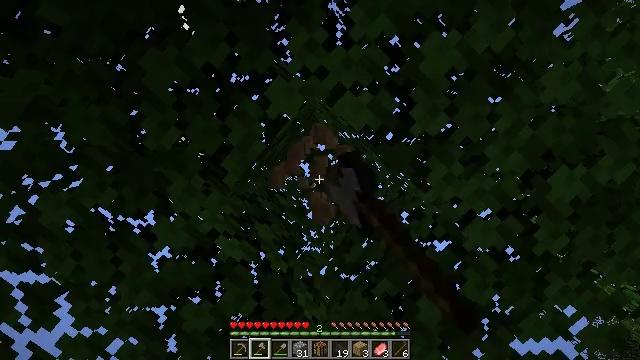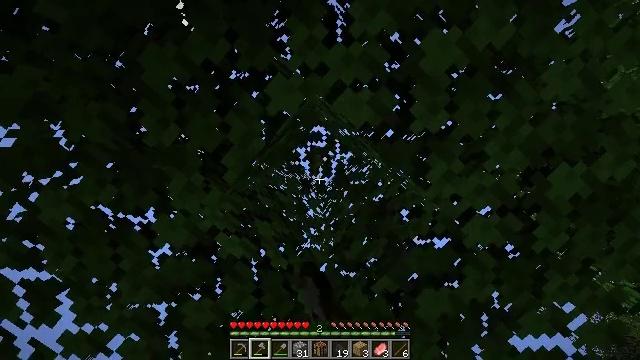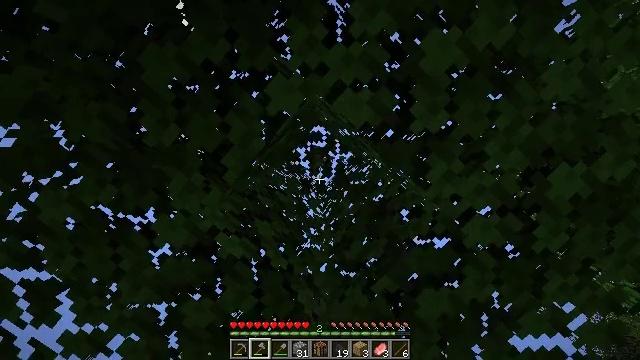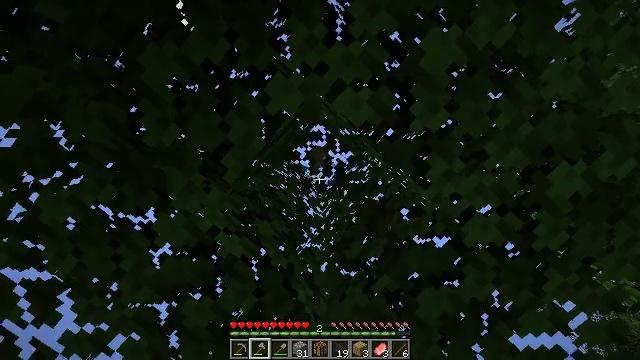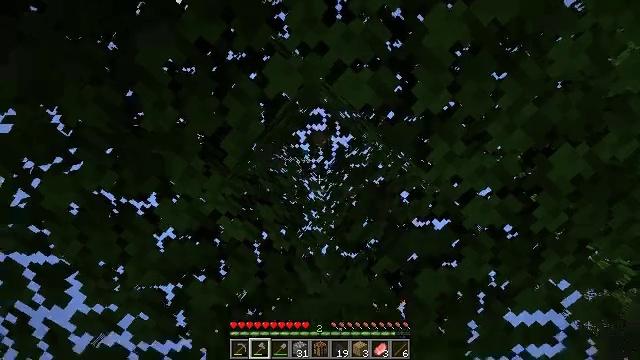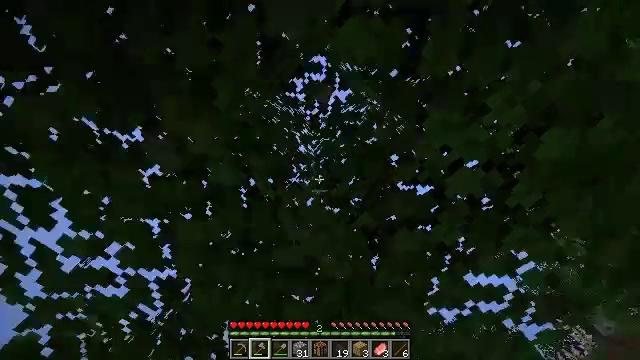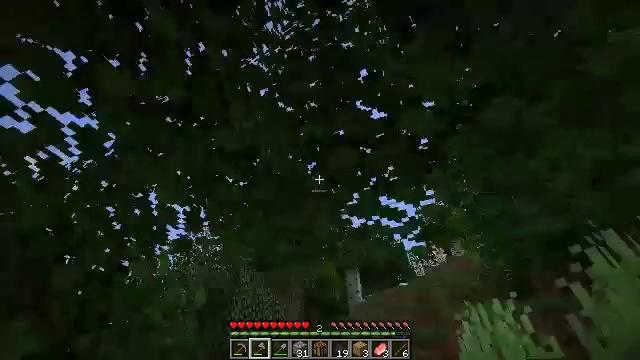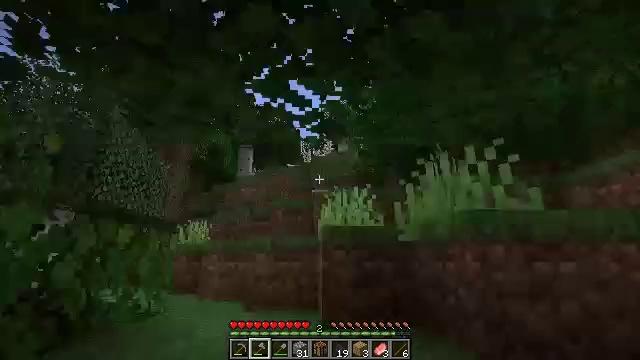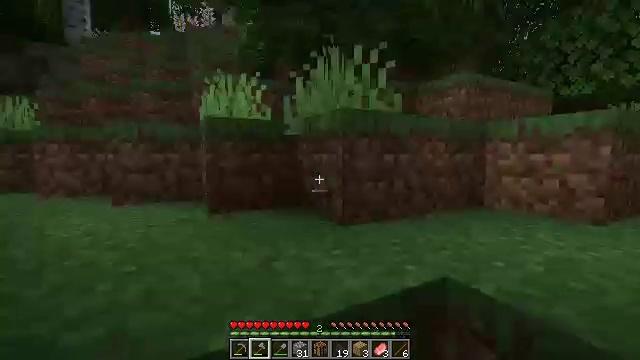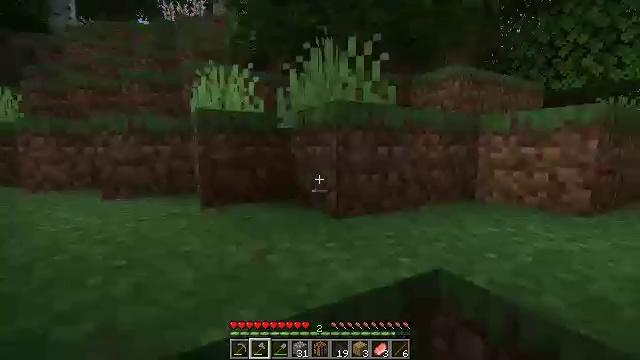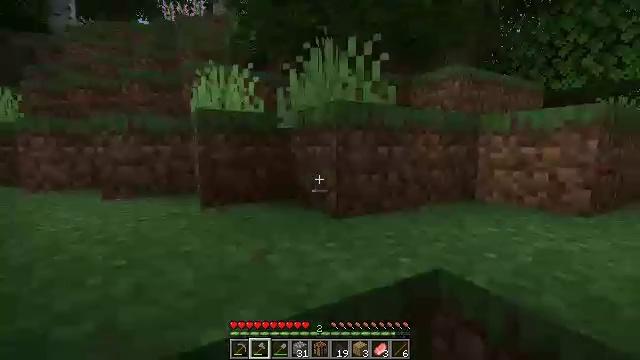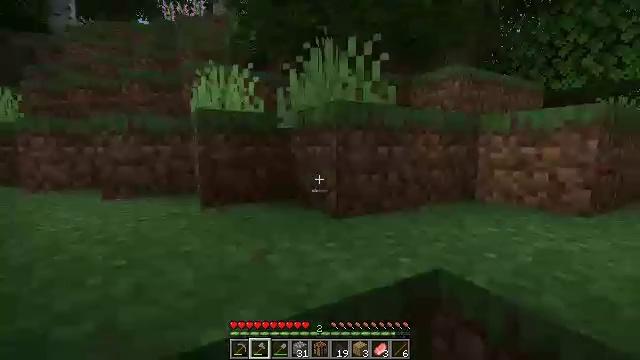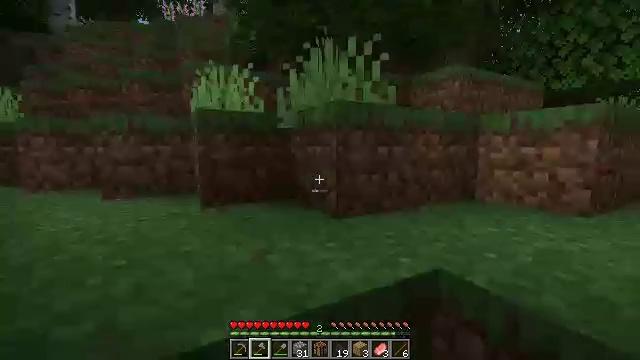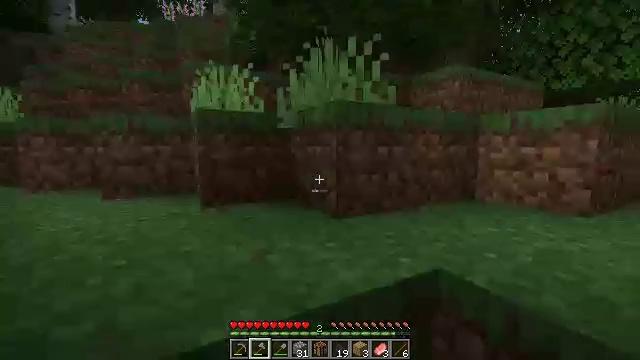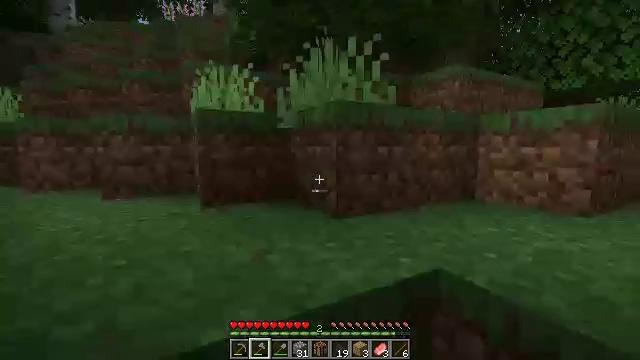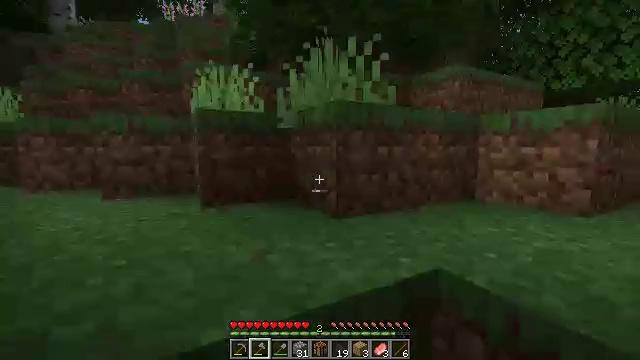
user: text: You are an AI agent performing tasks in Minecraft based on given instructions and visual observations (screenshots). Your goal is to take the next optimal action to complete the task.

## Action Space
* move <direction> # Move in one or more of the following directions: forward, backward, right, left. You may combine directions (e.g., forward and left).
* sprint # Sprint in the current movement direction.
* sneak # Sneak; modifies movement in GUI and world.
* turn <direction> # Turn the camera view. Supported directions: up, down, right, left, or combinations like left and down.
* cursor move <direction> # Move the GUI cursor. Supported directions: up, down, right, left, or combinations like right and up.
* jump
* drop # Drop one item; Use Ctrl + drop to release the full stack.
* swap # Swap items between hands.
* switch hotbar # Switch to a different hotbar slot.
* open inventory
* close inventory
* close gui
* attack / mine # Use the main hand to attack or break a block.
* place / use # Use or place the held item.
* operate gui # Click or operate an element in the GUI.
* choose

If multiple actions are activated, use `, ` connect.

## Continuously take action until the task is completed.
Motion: motion action
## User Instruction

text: Hunt a wolf.
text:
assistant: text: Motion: attack / mine
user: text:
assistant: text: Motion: attack / mine
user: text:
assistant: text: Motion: attack / mine
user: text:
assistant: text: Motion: turn down
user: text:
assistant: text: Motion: turn right and down
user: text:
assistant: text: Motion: turn right and down
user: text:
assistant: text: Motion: turn right and down
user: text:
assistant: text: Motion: turn right and down
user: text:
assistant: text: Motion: turn right and down
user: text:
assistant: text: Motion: no_op
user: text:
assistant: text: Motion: no_op
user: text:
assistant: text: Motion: no_op
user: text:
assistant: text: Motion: no_op
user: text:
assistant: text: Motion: no_op
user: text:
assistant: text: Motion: no_op
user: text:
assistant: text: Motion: turn down
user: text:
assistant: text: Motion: turn right and down
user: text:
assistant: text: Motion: turn right and down
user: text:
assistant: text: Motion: turn right
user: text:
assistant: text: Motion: turn right and up
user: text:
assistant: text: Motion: turn up
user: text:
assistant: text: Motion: turn up
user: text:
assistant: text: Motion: move forward, turn up
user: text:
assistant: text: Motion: move forward, turn up
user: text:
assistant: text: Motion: move forward
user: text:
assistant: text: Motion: move forward
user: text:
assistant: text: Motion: move forward, jump
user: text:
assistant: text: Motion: move forward, turn left, jump
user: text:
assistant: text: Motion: move forward, turn left, jump
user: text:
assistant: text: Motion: move forward, turn left, jump